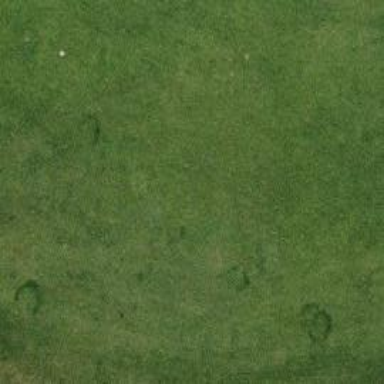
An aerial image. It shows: Golf hole.